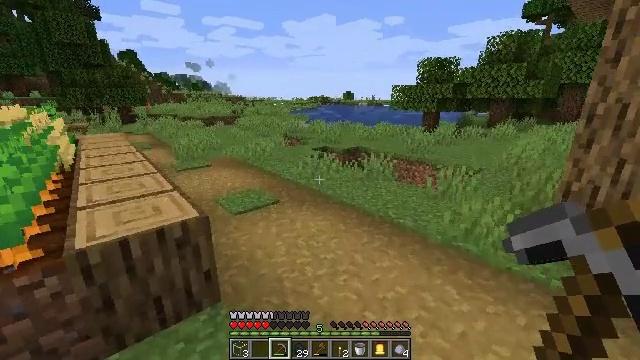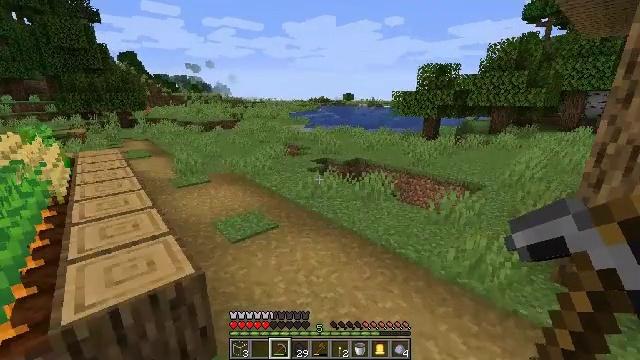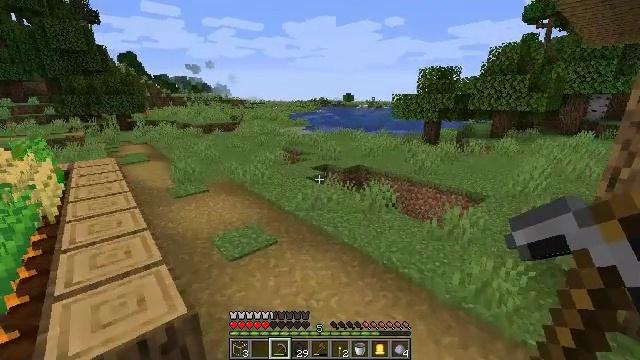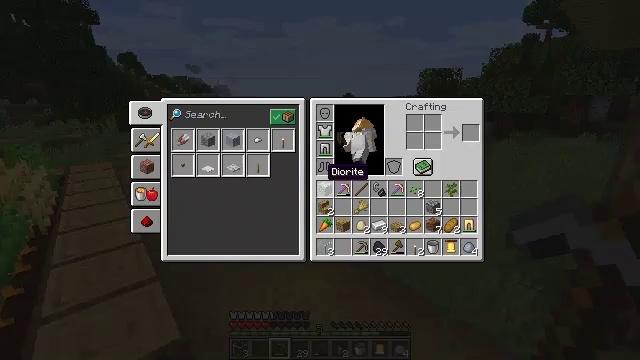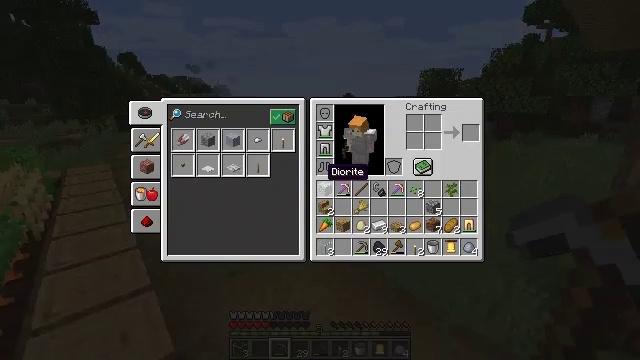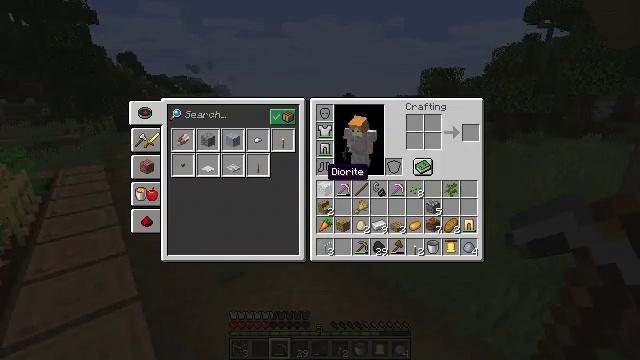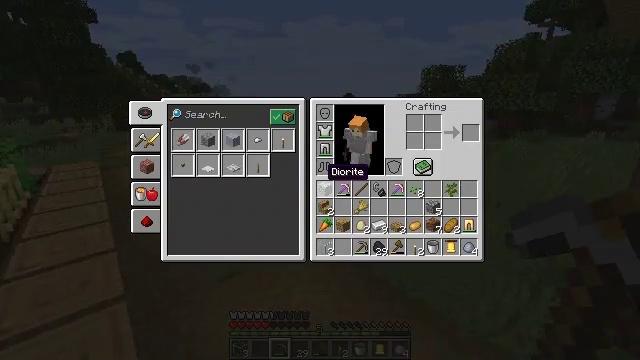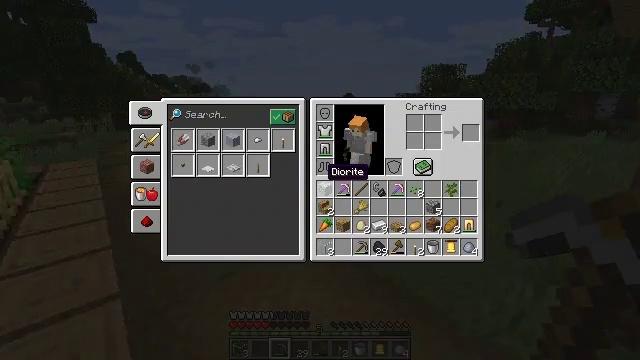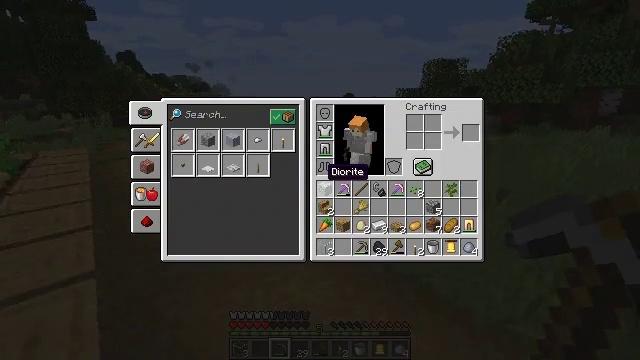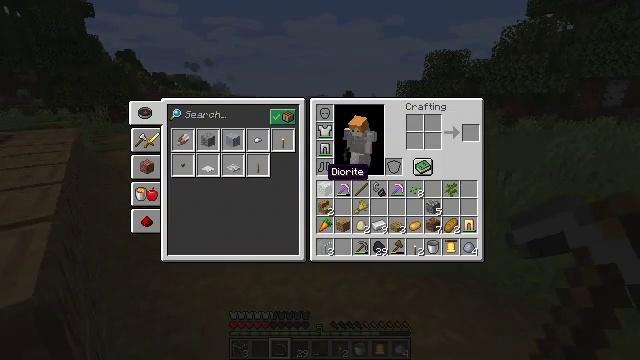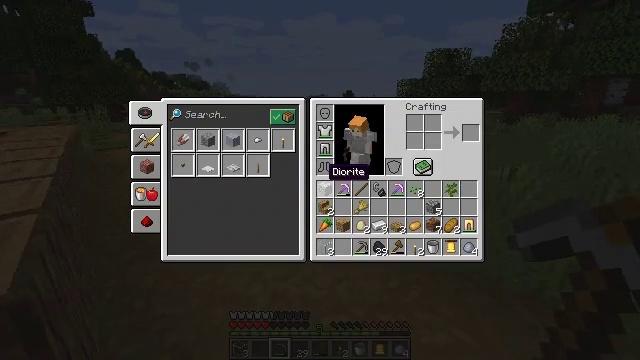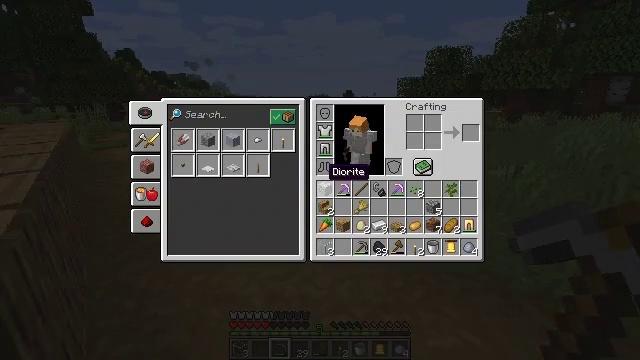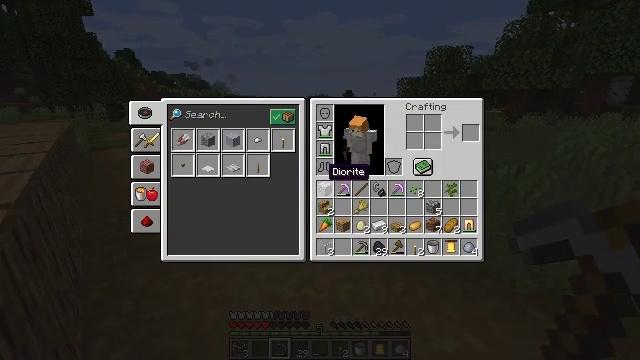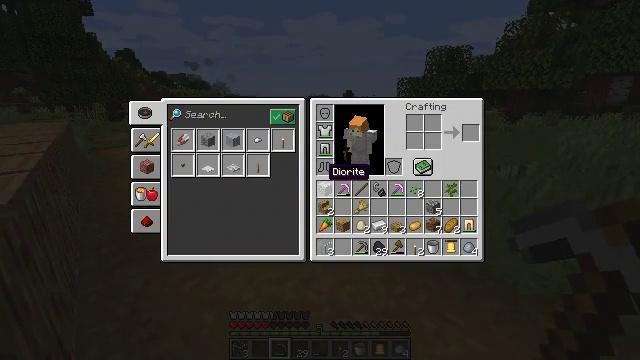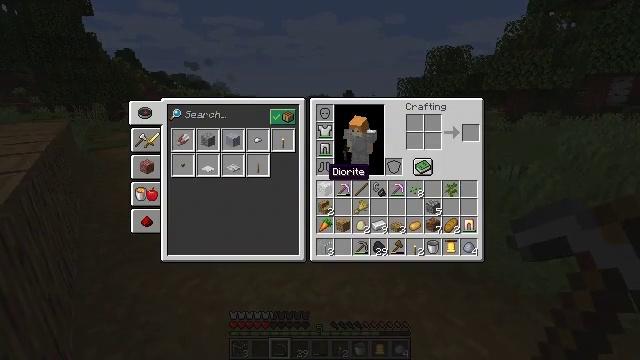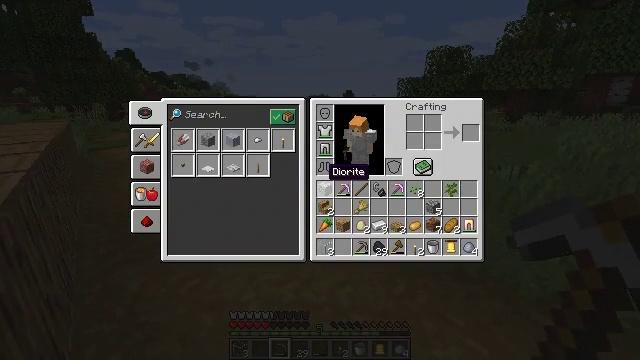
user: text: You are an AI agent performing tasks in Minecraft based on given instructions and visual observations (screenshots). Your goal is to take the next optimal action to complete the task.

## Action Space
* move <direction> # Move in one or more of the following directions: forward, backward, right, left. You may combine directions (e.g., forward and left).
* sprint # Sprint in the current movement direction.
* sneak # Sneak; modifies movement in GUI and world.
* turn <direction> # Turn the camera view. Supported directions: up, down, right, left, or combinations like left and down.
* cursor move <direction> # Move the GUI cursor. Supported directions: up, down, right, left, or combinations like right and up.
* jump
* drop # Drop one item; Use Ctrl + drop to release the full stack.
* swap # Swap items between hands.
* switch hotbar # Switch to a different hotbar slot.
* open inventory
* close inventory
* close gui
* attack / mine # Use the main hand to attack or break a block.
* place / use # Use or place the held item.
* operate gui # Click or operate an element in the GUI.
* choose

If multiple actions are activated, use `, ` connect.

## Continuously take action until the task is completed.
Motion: motion action
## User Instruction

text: Remove the oak slab to gather resources.
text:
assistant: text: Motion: move forward, jump
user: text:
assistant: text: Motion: move forward, jump
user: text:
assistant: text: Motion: move forward, jump, close inventory
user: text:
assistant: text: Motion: move forward, jump, close inventory
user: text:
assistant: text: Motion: move forward, jump, close inventory
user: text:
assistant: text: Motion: move forward, jump
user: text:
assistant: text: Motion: move forward, jump
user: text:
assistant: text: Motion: move forward, jump
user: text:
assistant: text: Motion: move forward, jump
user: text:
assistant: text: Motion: move forward, jump
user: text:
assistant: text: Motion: move forward, jump
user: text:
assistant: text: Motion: move forward, jump
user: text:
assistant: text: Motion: move forward, jump
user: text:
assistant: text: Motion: move forward, jump
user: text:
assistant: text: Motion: move forward, jump
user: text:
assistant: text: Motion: move forward, jump
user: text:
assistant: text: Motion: move forward, jump
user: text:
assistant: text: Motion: move forward, jump
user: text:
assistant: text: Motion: move forward, jump
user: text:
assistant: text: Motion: move forward, jump
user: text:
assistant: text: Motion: move forward, jump
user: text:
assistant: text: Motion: move forward, jump
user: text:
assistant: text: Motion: move forward, jump
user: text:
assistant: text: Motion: move forward, jump
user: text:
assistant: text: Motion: move forward, jump, open inventory
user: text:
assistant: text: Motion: move forward, jump, open inventory
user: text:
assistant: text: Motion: move forward, jump, open inventory
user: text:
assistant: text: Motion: move forward, jump, open inventory
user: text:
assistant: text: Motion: move forward, jump, open inventory
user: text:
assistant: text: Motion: move forward, jump, open inventory